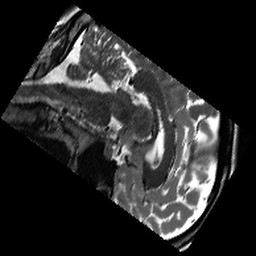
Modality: T2w
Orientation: sagittal